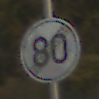
Verkehrszeichen: EndeGeschwindigkeit80
Umgebung: Outdoor, Nature
Tageszeit: SunriseSunset
Wetter: PartlyCloudy
Licht: Natural
Jahreszeit: NotSpecified
Kontrast: LowContrast